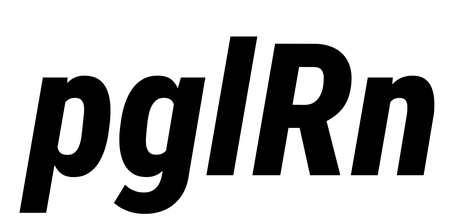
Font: Roboto-Italic_Condensed_ExtraBold_Italic